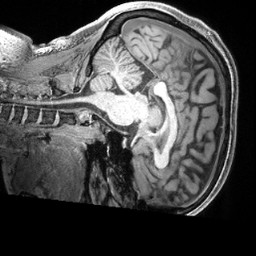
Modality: T1w
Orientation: sagittal
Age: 33
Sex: male
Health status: healthy
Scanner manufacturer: siemens
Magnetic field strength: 3 T
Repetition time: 2.4 s
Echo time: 0.00222 s